Current action and preconditions to check: trajectory_clear

Your task: For each precondition in the list above, predict whether it will hold at this action.

Consider the current scene as observed from the mobile robot's camera, and analyze the predicted future states of all dynamic agents (e.g., people, animals, vehicles, or any moving entities) within the NEXT SECOND.

IMPORTANT: Only answer "very likely" if you are absolutely certain—based on strong, clear evidence—that a dynamic agent will violate the precondition in the predicted future state. Do NOT answer "very likely" for unlikely, ambiguous, or low-probability risks.

Ask yourself for each precondition: Is there a high probability, with clear and convincing evidence, that the predicted future states of any dynamic agent will interfere with the predicted future state of the currently executing action within the NEXT SECOND, causing that precondition to fail?

Assess the risk level based on these predictions. Use "likely" or "very likely" if motions create a clear risk of interference.

Use "neutral" or "improbable" if agents are nearby but their predicted paths are clearly diverging or non-conflicting.

Failure Risk Categories: "very improbable", "improbable", "neutral", "likely", "very likely"

Answer Format: Output ONLY the probability_of_failure value from these categories: "very improbable", "improbable", "neutral", "likely", "very likely"

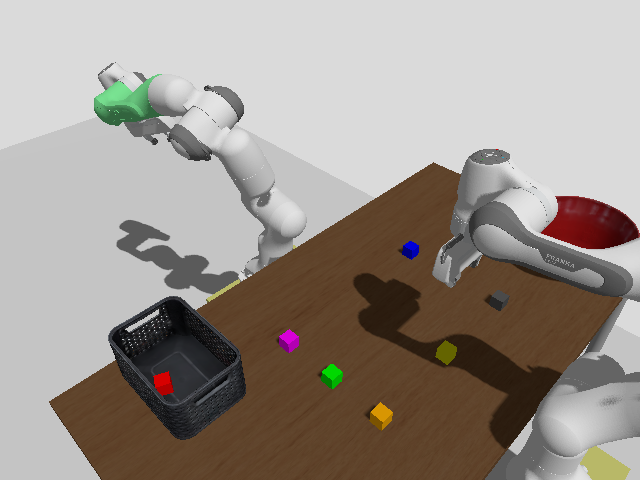

Answer: very improbable